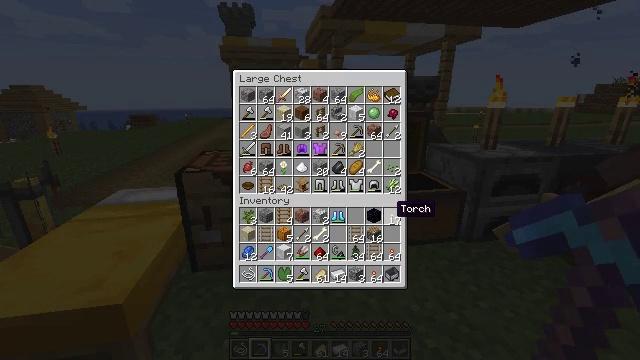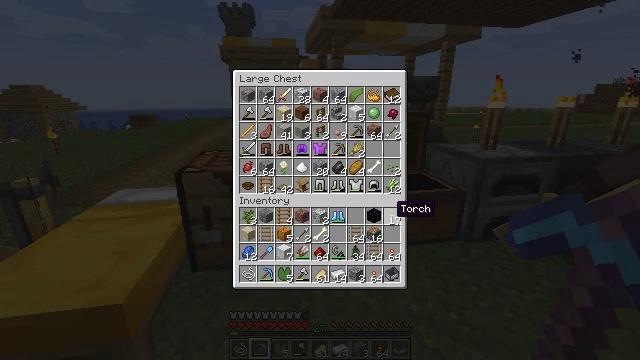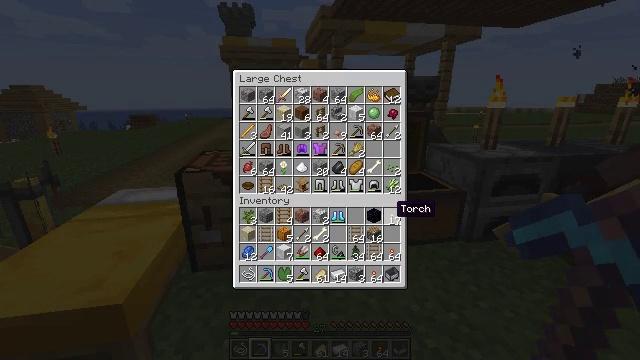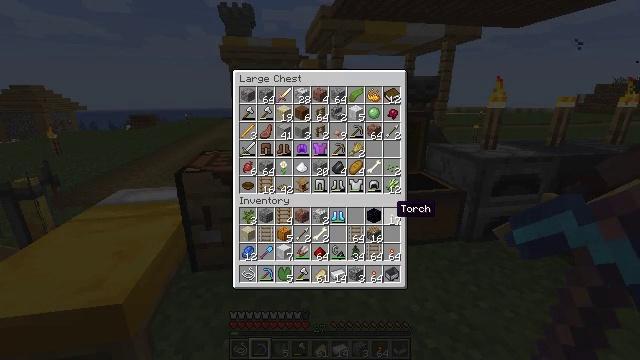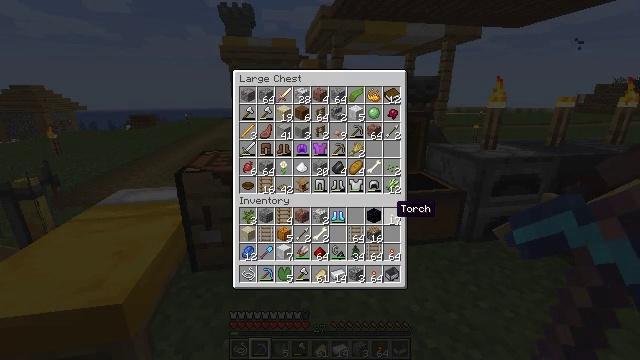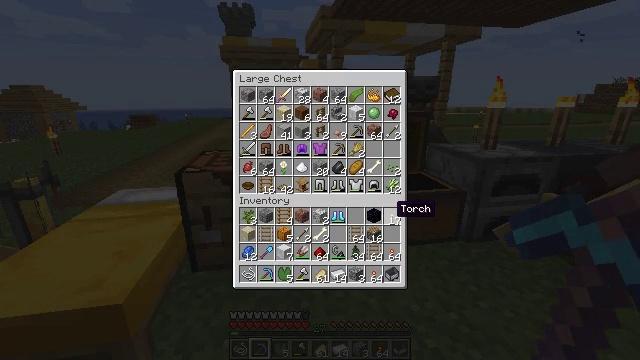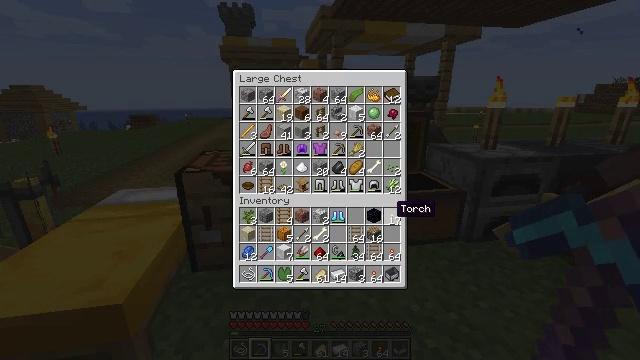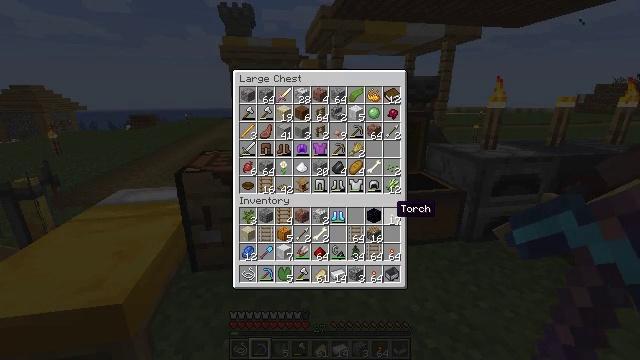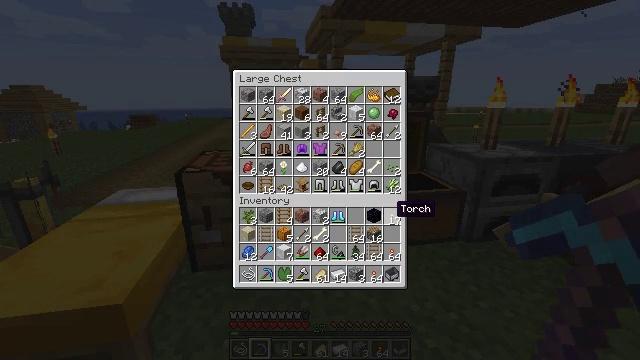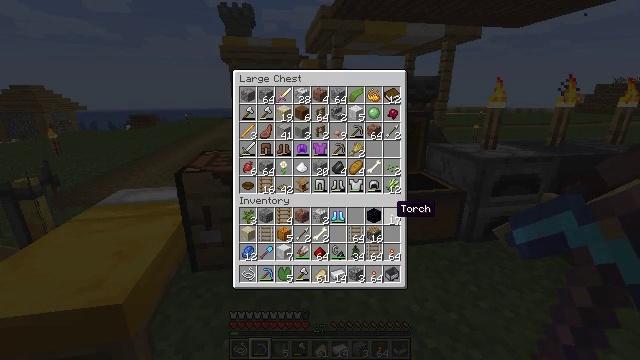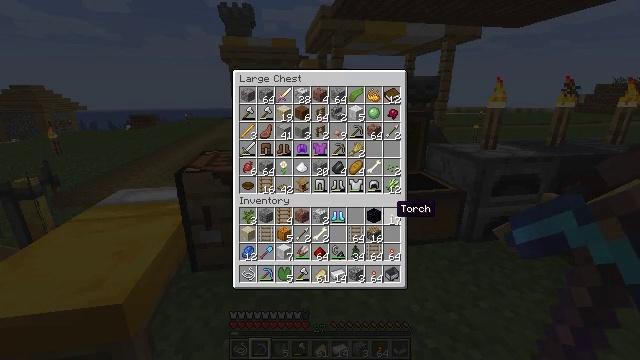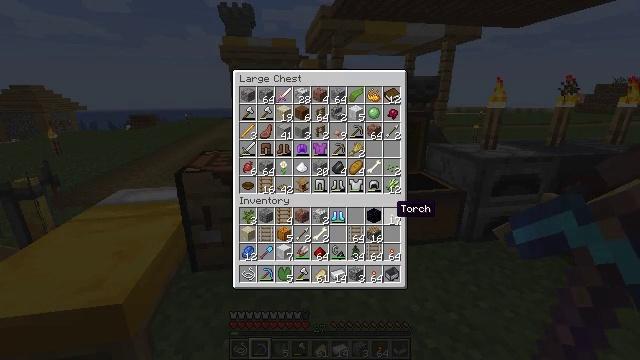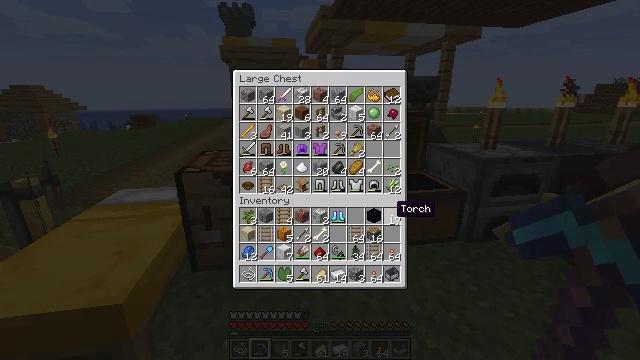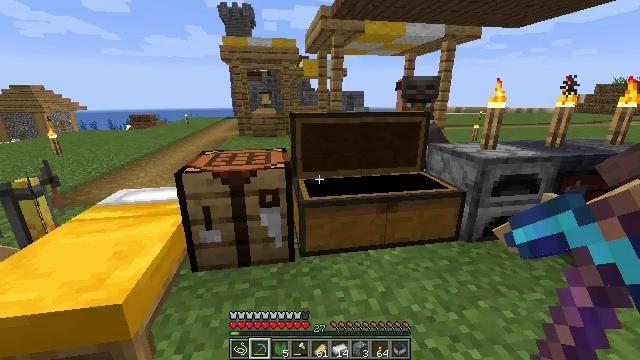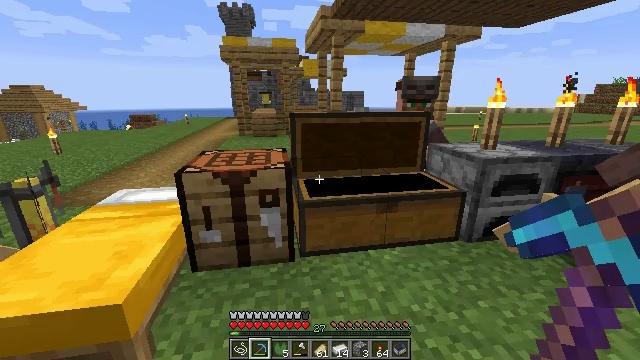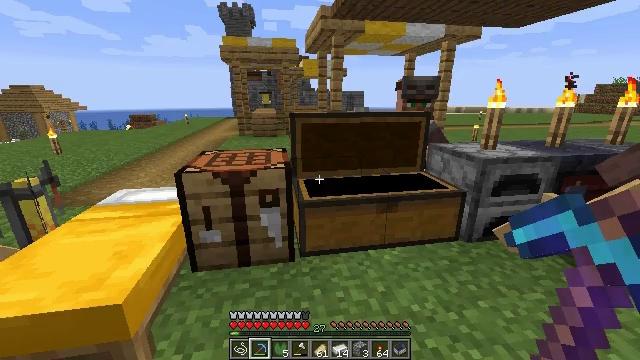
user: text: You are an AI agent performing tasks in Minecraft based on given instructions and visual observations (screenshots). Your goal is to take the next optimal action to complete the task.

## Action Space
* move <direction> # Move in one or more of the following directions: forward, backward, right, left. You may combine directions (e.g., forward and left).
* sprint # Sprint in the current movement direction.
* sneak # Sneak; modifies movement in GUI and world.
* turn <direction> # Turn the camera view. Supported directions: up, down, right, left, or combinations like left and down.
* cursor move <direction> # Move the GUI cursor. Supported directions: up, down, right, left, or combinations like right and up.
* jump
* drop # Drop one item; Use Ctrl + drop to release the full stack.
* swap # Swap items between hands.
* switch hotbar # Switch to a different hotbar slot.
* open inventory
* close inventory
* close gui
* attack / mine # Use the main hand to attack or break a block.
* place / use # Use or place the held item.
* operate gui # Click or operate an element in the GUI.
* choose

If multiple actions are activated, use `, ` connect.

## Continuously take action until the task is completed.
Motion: motion action
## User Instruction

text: Put materials in the crafting grid to create a repeater.
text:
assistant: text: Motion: no_op
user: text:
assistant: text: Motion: no_op
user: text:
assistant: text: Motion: no_op
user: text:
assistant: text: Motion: no_op
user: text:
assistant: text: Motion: no_op
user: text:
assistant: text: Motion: no_op
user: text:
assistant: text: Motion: no_op
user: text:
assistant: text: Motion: no_op
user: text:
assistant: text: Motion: no_op
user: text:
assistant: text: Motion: no_op
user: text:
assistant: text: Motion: no_op
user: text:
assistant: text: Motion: no_op
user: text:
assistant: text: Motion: no_op
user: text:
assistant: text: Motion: close gui
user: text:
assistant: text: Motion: no_op
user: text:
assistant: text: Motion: turn right and down
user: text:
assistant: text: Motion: turn right and down
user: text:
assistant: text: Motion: turn right
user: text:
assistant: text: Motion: turn right and down
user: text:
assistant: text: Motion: turn right
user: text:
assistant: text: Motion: move forward
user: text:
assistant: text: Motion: move forward
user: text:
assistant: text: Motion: move forward
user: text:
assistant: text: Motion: move forward
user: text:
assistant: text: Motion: move forward
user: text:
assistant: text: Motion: move forward, sprint
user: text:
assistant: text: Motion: move forward, sprint, turn right
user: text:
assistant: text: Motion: move forward, sprint, turn right and up
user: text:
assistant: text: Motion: move forward, turn right and up
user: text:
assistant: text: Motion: move forward, turn right and up